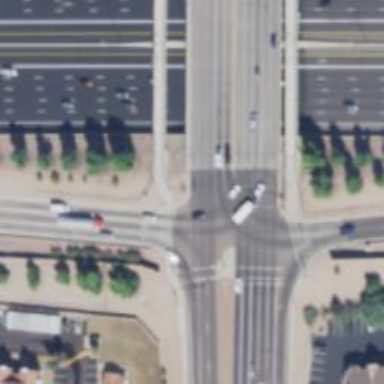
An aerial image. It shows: Solid stop line on the road.